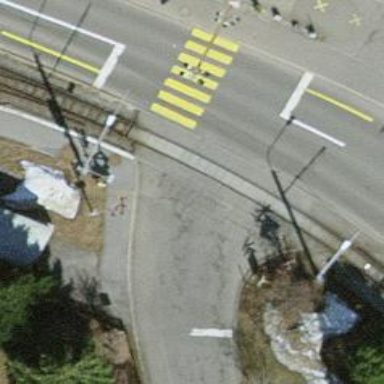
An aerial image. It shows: Railway crossing.